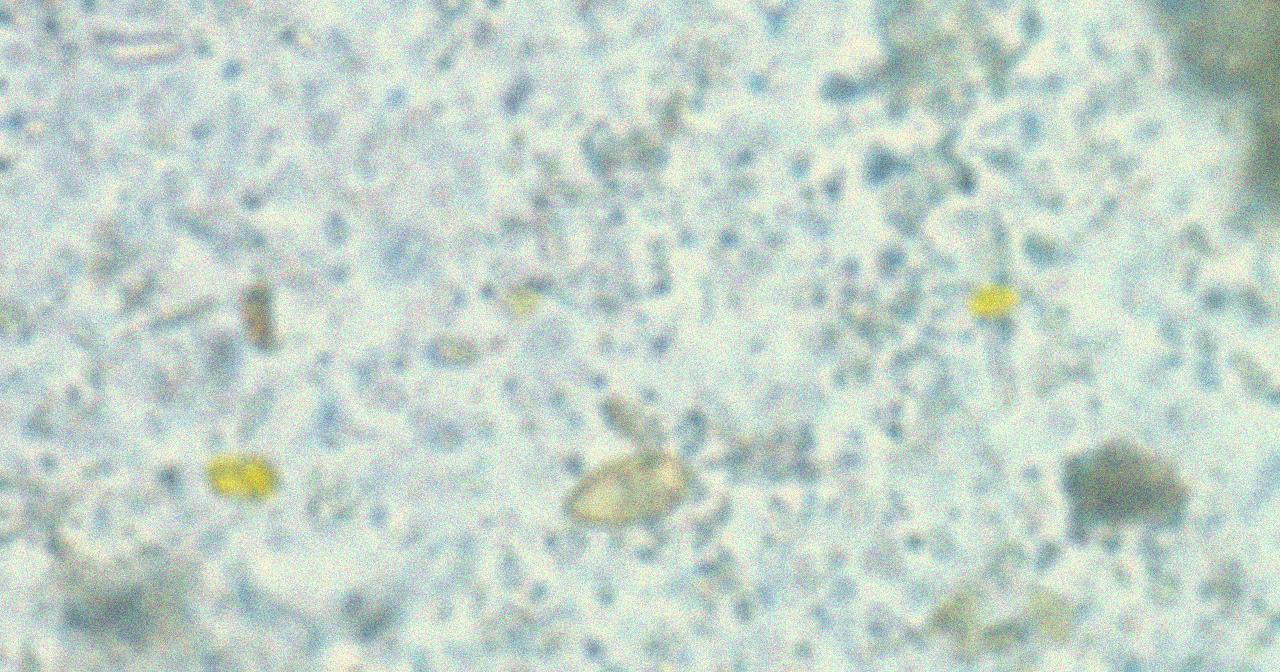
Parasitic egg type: Opisthorchis viverrine